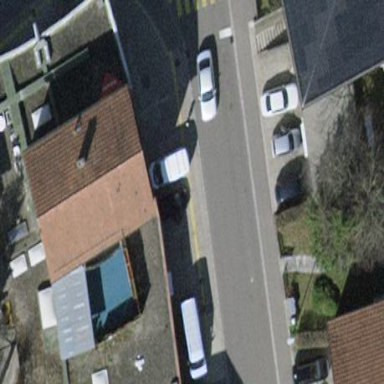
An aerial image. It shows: View of roof of building.